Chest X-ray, AP view. Patient: 34 years old, sex M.
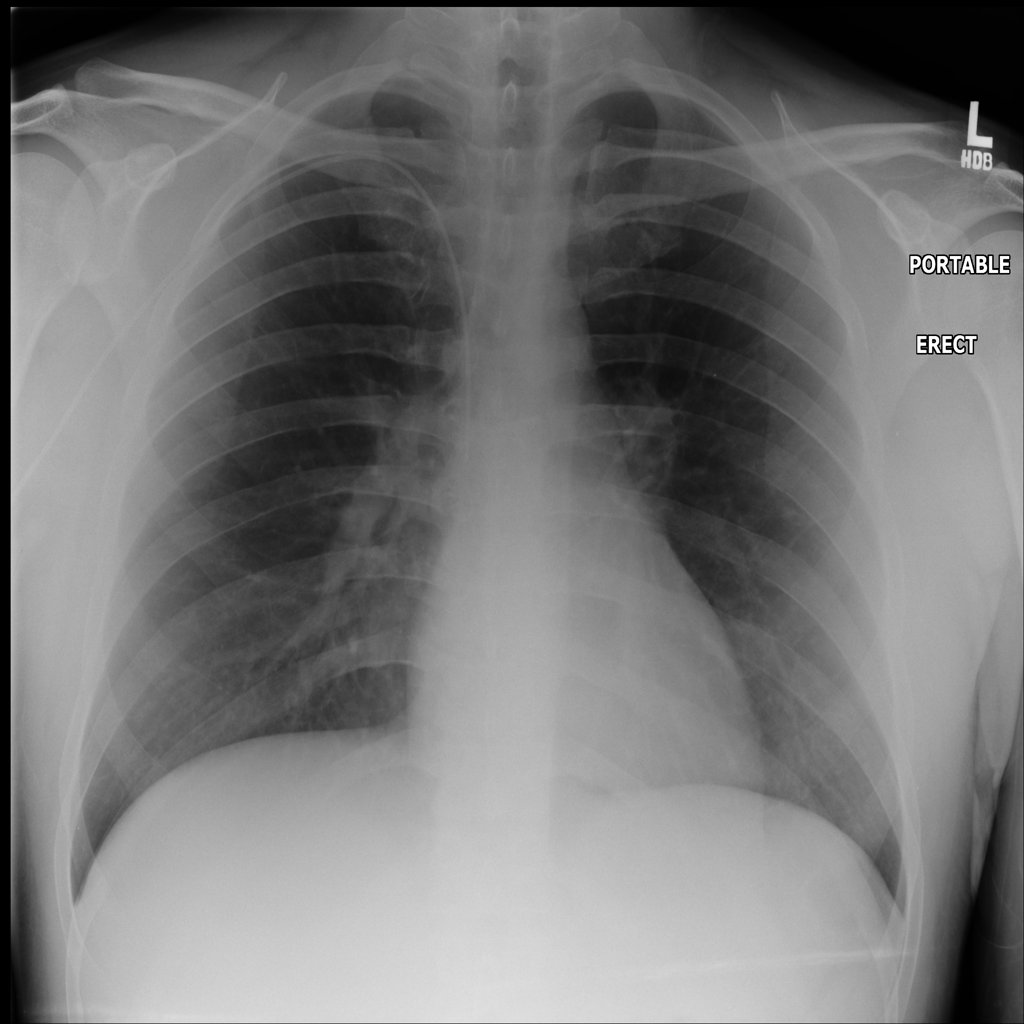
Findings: No Finding